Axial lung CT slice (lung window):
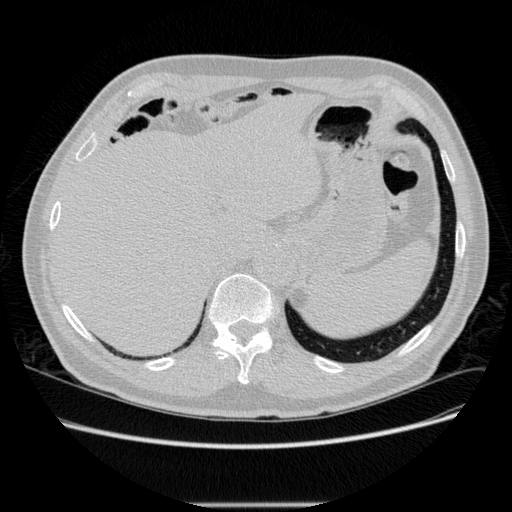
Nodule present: no